Question: I am just getting started with EJB development, so I created a test system that consists of the following three projects:

Actually, the 'HelloWorldBeanRemote' interface does also exist in the 'EJBTest' project. I haven't found a way to import it from the other project without runtime exceptions.
The 'EJBTestInterfaces' is a plain java project that contains only the remote interface. 'EJBTest' contains the program logic. 'HelloWorldBean' is a session bean. Its constructor sets the 'created' field to the current time. In the 'sayHello()' method it uses an injected 'PersistenceManager' to retrieve the 'TestEntity' with id 0 (or creates it if it does not exist), increments the 'hit' variable and returns it:
'''
@PersistenceContext(name="manager1")
private EntityManager em;
@Override
public String sayHello() {
String info;
if (em == null)
info = "Entity Manager is null";
else {
TestEntity entity;
try {
entity = em.find(TestEntity.class, 0);
entity.setHits(entity.getHits() + 1);
em.merge(entity);
info = "Hit entity " + entity.getHits() + " times.";
} catch(Exception x) {
entity = new TestEntity();
em.persist(entity);
info = "Never used entity bean before.";
}
}
return "Hello! I was created at " + created.toString() + "<br>" + info;
}
'''
The persistence unit is defined in the persistence.xml as follows:
'''
<persistence>
<persistence-unit name="manager1">
<jta-data-source>java:jboss/datasources/AppointmentDS</jta-data-source>
<jar-file>../EJBTest.jar</jar-file>
<properties>
<property name="hibernate.dialect" value="org.hibernate.dialect.HSQLDialect"/>
<property name="hibernate.hbm2ddl.auto" value="create-drop"/>
<!-- also tried value="validate" -->
</properties>
</persistence-unit>
</persistence>
'''
It uses an embedded database defined in the standalone.xml:
'''
<datasource jndi-name="java:jboss/datasources/AppointmentDS" pool-name="AppointmentDS" enabled="true" use-java-context="true">
<connection-url>jdbc:h2:file:[path to file]</connection-url>
<driver>h2</driver>
<security>
<user-name>sa</user-name>
<password>sa</password>
</security>
</datasource>
'''
The servlet basically outputs the return value of 'sayHello()':
'''
doGet(...) {
//get initial context ...
bean = (HelloWorldBeanRemote)initialContext.lookup(name);
output.write(bean.sayHello());
}
'''
If I now call the servlet via a web browser, I get the expected output: The creation date and "Never used entity bean before." If I refresh the page, the creation date does not change, but the hit count increments. I can restart the servlet project without changing this behaviour. The hit count increments steadily.
However, if I restart the EJB project, everything is reset to zero. It is the expected behaviour for the creation date, but the hit count should be read from the database. But it is not.
I can see the created database files in the specified directory and they seem to contain data (I just opened the file in a text editor).
Am I supposed to use the session bean the way I did? I am not sure if I have to close the bean after the request (so the transaction can commit).
How can I make the EJB project read persisted data from the database file?
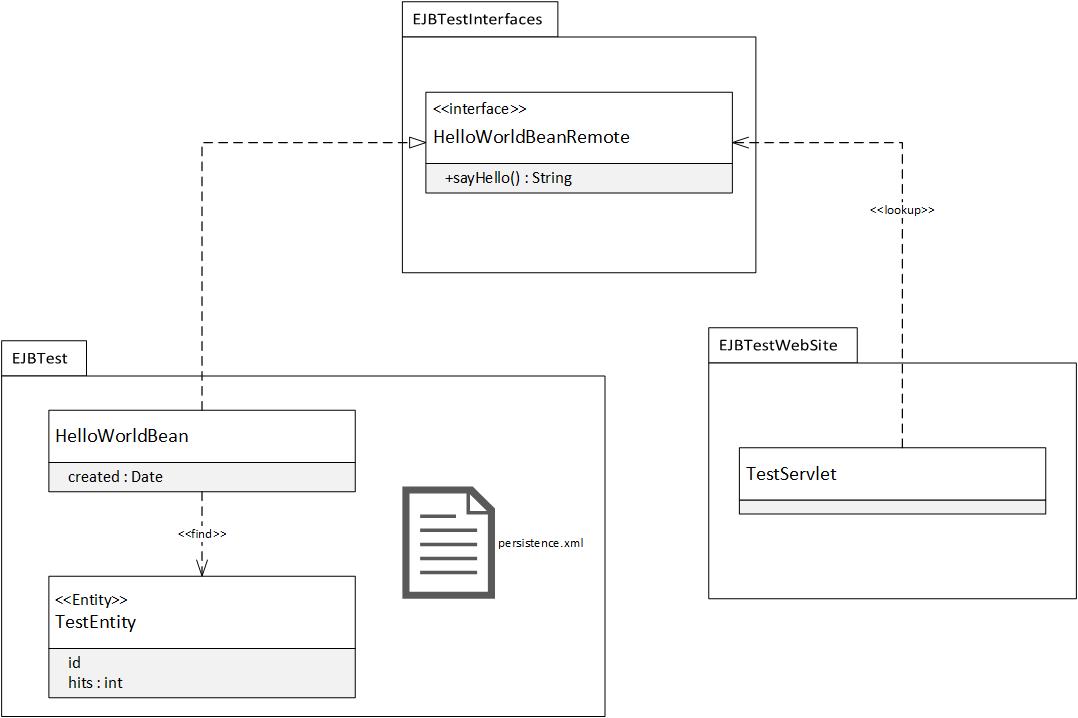
Answer: You need to change 'hibernate.hbm2ddl.auto' value from 'create-drop' to 'validate' or some other value. 'create-drop' will delete whole schema when the SessionFactory is closed and recreate it again on open.